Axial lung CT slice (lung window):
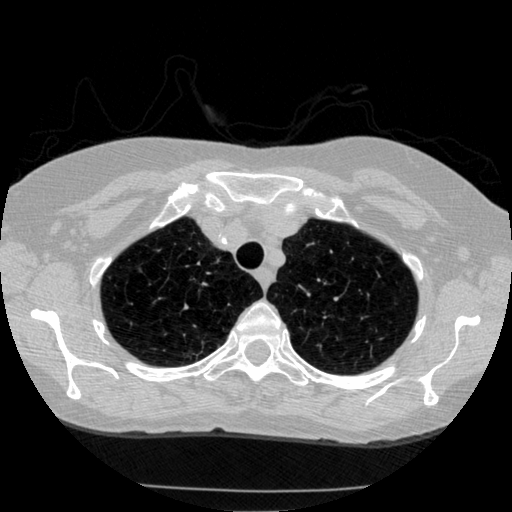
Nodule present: no